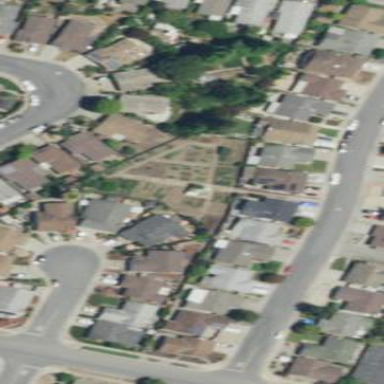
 leisure land intended for communal use."